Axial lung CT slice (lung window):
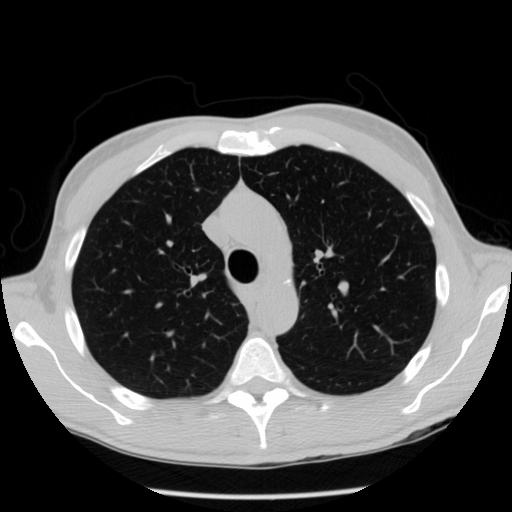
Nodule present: no